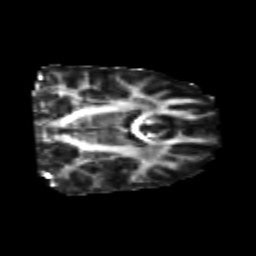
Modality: FA
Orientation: coronal
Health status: healthy
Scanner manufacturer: philips
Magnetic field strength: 3 T
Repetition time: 6.964 s
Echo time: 0.092 s